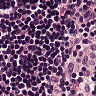
Metastatic tissue present: no